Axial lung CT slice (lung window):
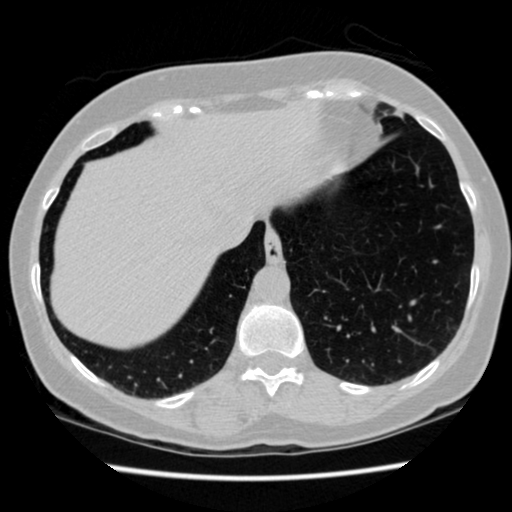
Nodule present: no